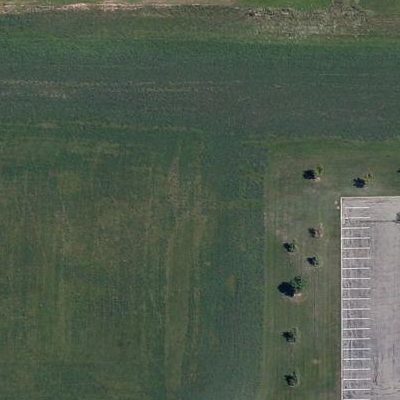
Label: Grass